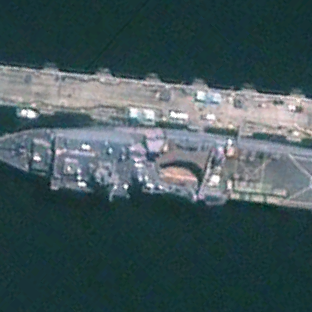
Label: combat